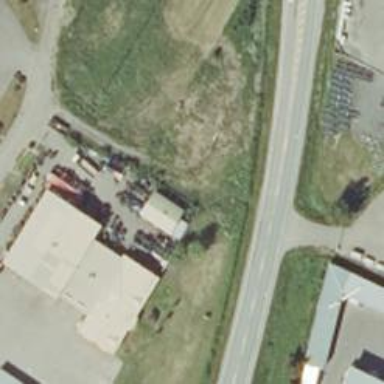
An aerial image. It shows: Shop specializing in tires.